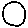
Label: circle